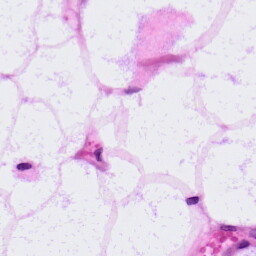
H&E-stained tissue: LymphNode